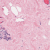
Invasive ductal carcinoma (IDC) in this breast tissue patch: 1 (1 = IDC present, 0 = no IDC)